Interaction volume radius: 10 \u00c5
Interaction volume height: 10 \u00c5
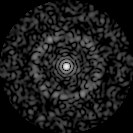
Disorder parameter: 0.8355